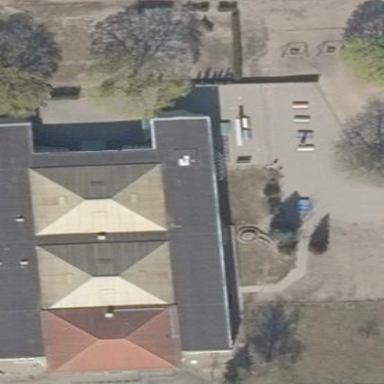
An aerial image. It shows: Building with flat roof made of tar paper.